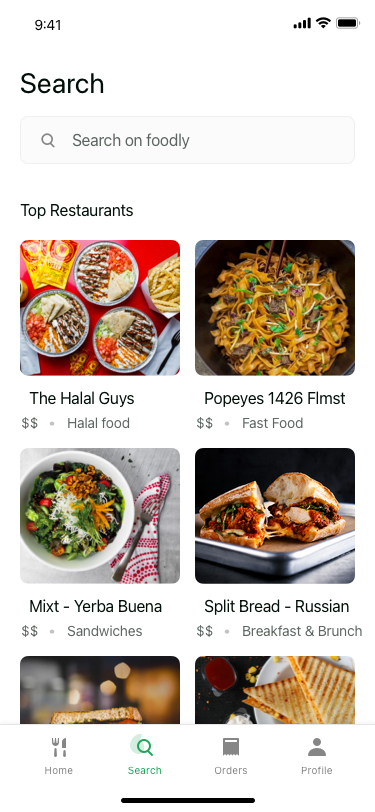
Text in this UI design:
Top Restaurants
Search